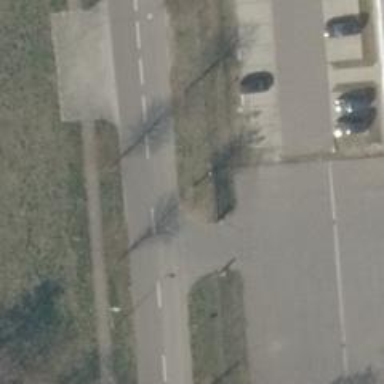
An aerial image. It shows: Residential road with asphalt surface.